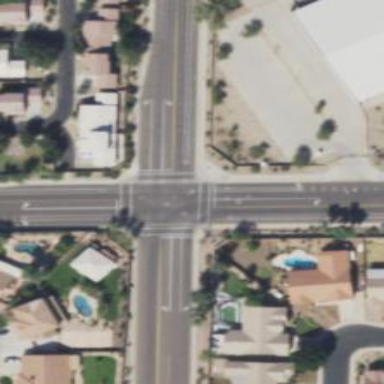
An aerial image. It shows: Unmarked crossing on the road.